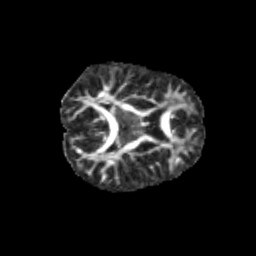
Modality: FA
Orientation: axial
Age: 12
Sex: male
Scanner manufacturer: siemens
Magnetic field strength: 3 T
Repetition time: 3.8 s
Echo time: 0.07 s